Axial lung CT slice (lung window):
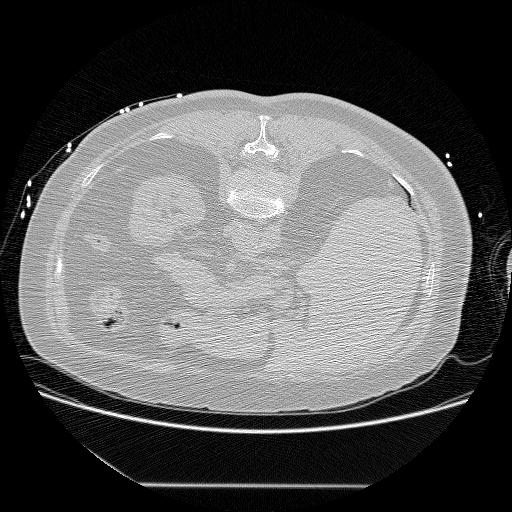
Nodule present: no